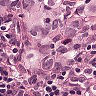
Metastatic tissue present: yes